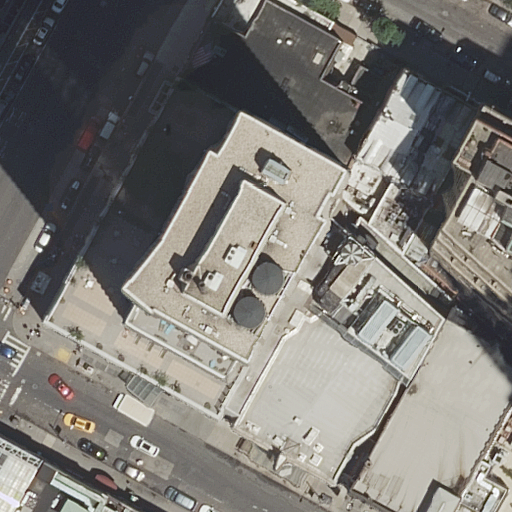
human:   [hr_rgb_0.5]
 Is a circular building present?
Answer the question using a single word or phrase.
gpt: no

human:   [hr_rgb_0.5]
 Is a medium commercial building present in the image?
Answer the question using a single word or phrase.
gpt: no

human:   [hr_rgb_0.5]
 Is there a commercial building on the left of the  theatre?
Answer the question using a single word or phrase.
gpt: no

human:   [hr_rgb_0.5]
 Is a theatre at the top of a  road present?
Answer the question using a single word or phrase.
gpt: no

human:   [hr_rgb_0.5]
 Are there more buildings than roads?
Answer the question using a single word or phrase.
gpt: yes

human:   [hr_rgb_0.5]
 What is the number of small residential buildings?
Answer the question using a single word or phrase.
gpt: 1

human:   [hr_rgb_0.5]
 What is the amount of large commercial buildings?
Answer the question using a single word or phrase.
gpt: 0

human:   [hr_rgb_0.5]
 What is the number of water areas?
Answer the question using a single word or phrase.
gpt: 0

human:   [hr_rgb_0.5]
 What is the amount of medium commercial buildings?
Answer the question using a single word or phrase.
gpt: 0

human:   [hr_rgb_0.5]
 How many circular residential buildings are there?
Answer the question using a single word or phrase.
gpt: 0

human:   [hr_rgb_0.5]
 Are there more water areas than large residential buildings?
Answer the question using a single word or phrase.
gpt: no

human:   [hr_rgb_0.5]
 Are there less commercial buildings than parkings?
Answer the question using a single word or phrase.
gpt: yes

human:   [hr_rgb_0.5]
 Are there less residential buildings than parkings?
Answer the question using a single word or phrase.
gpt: no

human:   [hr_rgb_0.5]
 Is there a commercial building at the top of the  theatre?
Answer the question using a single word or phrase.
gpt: no

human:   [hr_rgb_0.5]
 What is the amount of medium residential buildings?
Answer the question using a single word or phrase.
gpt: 4

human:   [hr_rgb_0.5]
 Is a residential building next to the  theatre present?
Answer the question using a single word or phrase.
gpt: yes

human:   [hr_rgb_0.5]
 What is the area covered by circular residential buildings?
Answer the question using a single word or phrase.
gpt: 0m2

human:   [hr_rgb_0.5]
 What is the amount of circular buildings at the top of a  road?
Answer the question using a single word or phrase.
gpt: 0

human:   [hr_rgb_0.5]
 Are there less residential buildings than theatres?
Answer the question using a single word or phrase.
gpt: no

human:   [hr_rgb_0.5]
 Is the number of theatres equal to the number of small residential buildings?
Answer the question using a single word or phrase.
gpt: yes

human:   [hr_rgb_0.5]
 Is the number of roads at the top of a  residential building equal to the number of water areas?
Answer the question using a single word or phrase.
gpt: no

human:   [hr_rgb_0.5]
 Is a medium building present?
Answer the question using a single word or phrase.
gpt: yes

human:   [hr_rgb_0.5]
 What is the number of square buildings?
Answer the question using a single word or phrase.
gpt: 0

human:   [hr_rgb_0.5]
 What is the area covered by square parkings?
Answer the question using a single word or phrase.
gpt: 0m2

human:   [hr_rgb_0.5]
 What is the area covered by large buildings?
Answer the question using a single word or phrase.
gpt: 5224m2

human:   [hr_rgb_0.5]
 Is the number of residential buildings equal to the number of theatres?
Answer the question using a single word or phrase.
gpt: no

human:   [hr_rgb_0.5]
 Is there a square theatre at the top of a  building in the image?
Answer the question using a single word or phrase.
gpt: no

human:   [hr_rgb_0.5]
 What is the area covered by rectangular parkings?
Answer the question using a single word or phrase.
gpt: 12m2

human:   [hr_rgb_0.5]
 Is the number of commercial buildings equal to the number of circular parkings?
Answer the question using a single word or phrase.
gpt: yes

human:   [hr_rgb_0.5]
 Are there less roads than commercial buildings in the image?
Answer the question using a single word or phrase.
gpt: no

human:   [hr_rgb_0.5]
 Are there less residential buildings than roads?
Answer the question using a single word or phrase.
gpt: no

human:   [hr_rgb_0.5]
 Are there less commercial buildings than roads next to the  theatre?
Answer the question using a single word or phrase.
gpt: yes

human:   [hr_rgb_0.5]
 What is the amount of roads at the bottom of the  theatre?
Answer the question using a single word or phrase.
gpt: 1

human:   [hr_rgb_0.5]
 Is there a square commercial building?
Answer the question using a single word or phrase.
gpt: no

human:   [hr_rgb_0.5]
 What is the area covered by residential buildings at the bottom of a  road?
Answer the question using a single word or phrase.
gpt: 4231m2

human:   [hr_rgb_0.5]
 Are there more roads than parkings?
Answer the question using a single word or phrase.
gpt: yes